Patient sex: F
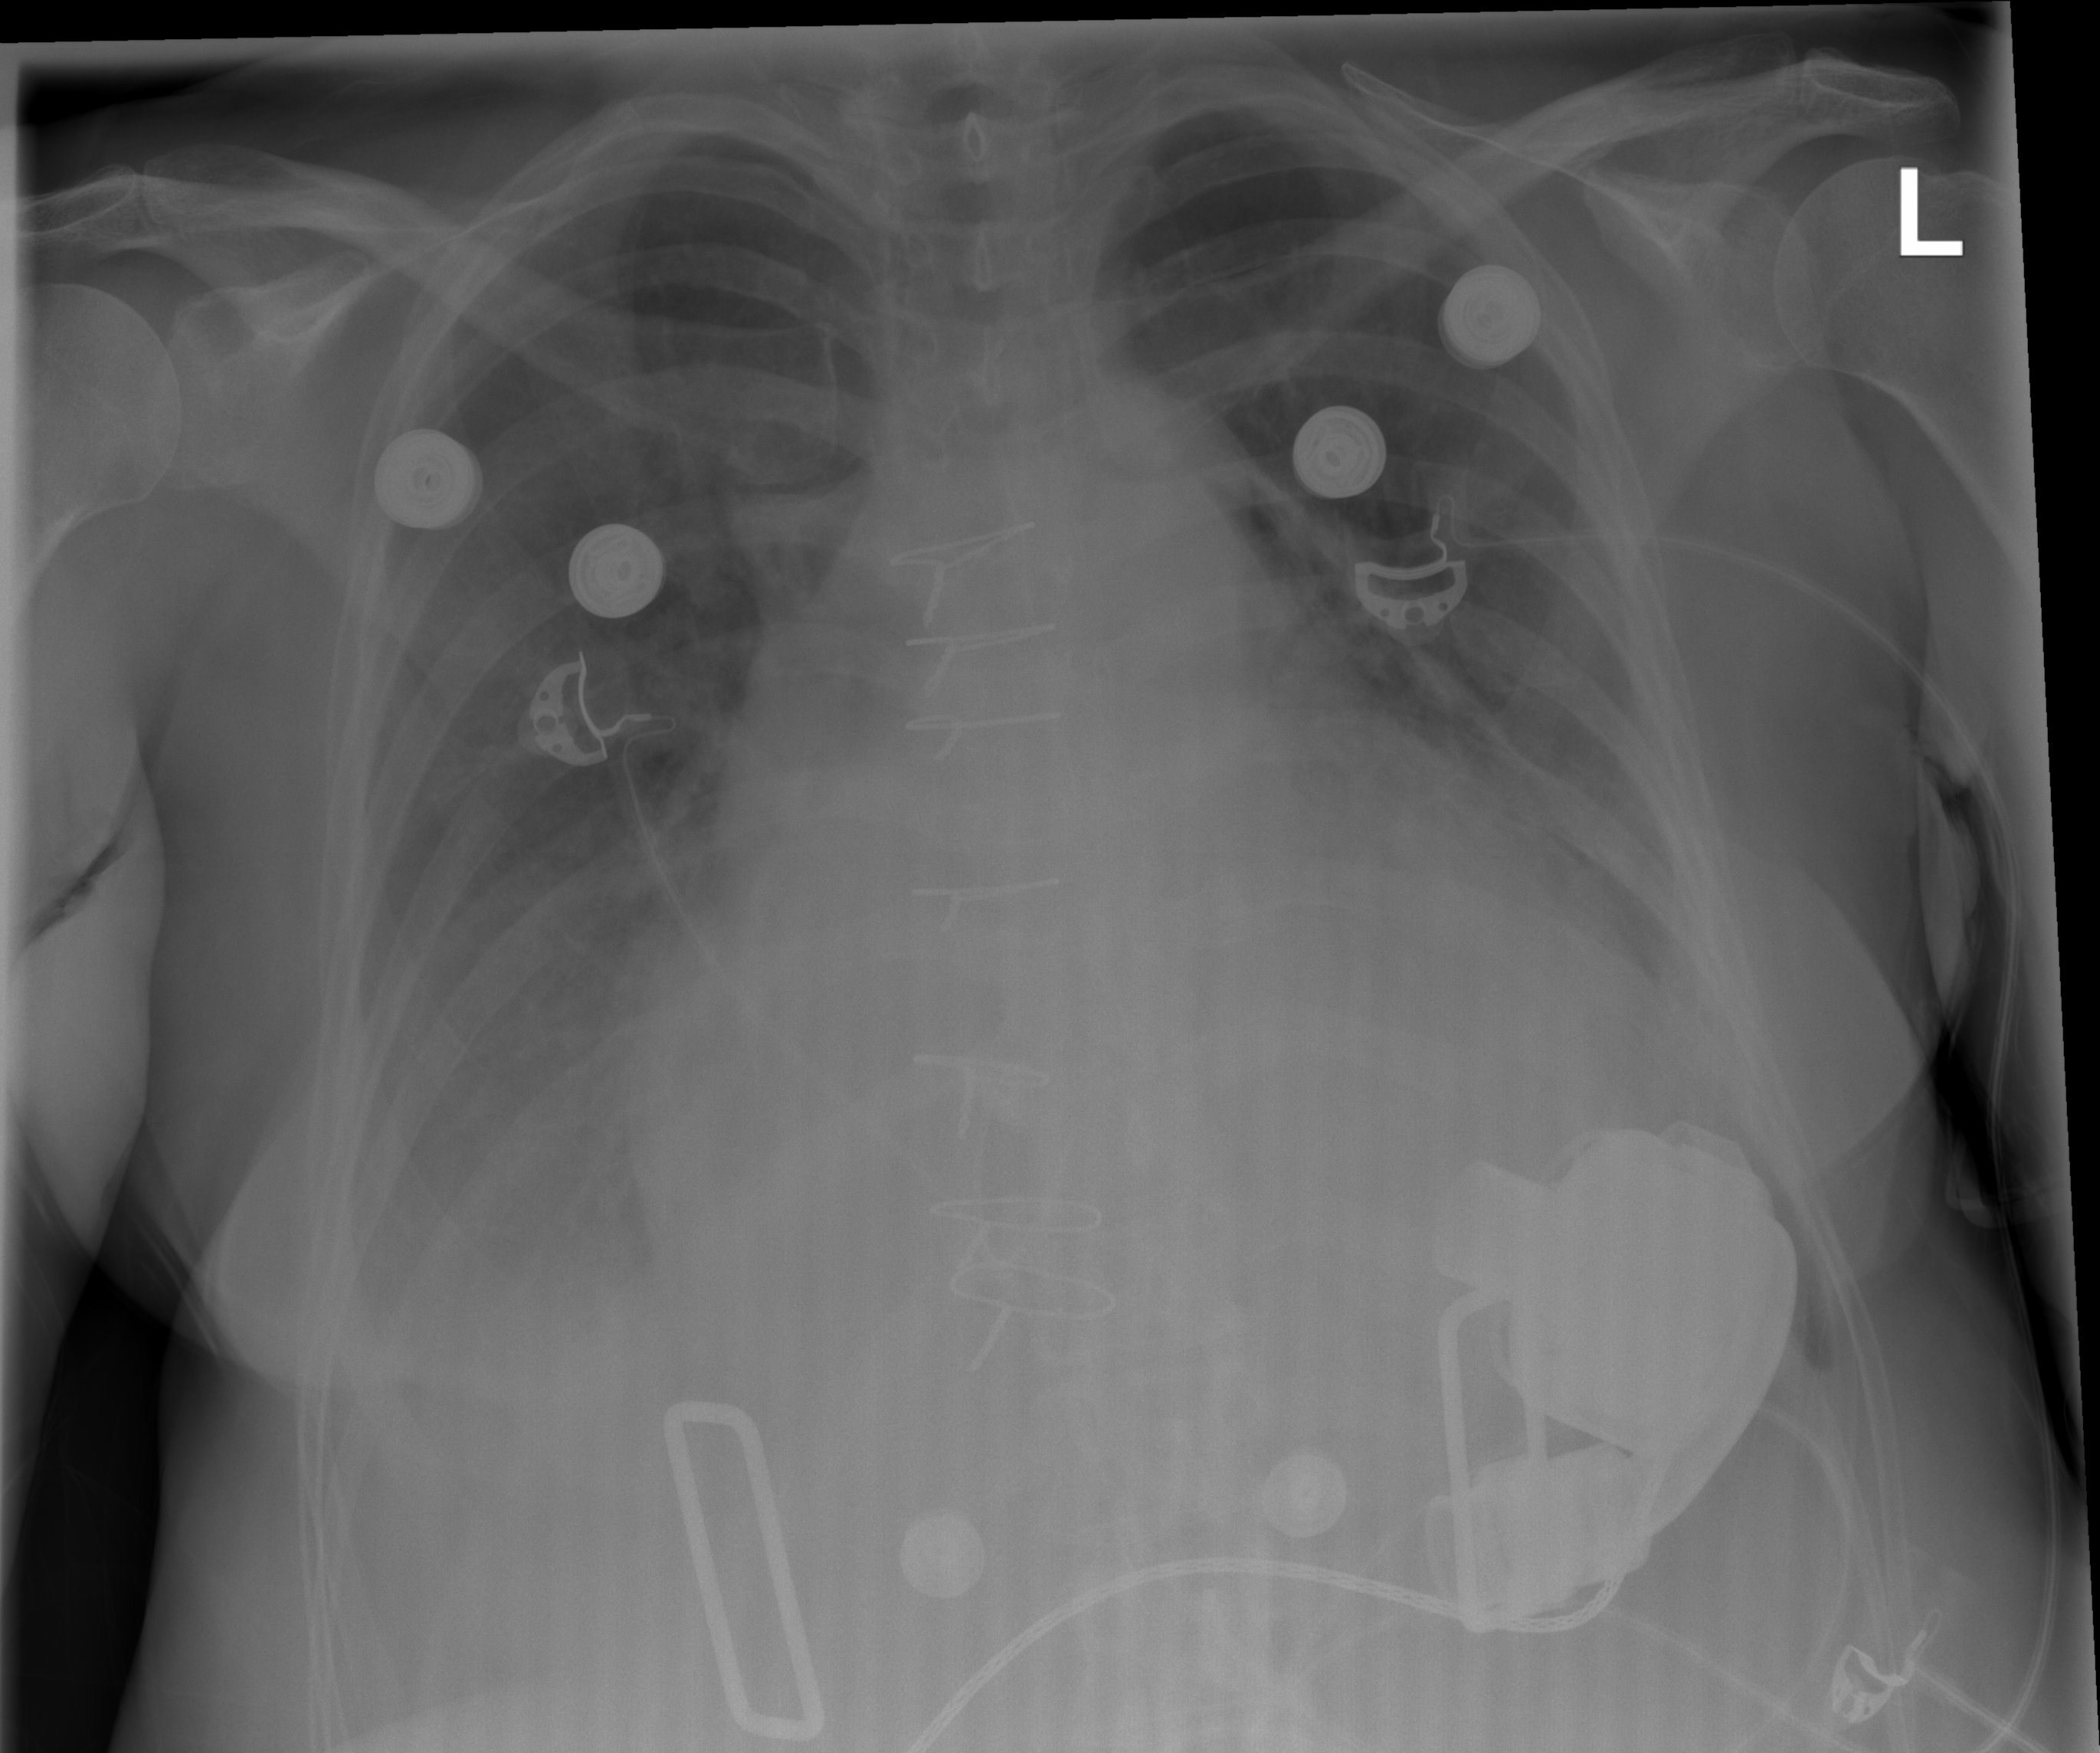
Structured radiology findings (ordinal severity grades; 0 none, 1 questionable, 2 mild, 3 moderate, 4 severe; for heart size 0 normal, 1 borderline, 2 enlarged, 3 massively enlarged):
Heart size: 3
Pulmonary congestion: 2
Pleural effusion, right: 2
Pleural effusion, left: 2
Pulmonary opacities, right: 0
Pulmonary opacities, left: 0
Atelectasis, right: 2
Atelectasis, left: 2